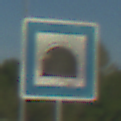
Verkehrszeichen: Tunnel
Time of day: MorningAfternoon
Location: Outdoor (Suburban)
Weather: PartlyCloudy
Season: NotSpecified
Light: Natural